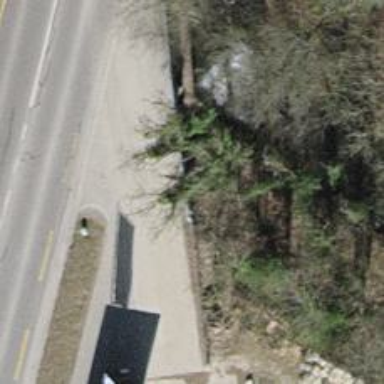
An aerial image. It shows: Retaining wall.